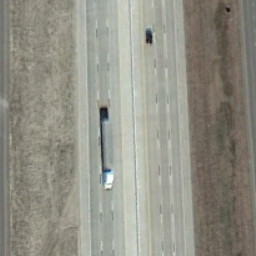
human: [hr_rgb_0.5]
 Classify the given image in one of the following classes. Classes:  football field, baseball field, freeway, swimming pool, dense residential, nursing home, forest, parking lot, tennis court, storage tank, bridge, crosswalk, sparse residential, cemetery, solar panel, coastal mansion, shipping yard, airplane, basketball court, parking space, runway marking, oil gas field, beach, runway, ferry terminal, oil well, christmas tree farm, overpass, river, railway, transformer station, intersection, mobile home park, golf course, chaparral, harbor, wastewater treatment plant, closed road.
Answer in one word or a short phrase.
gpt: freeway